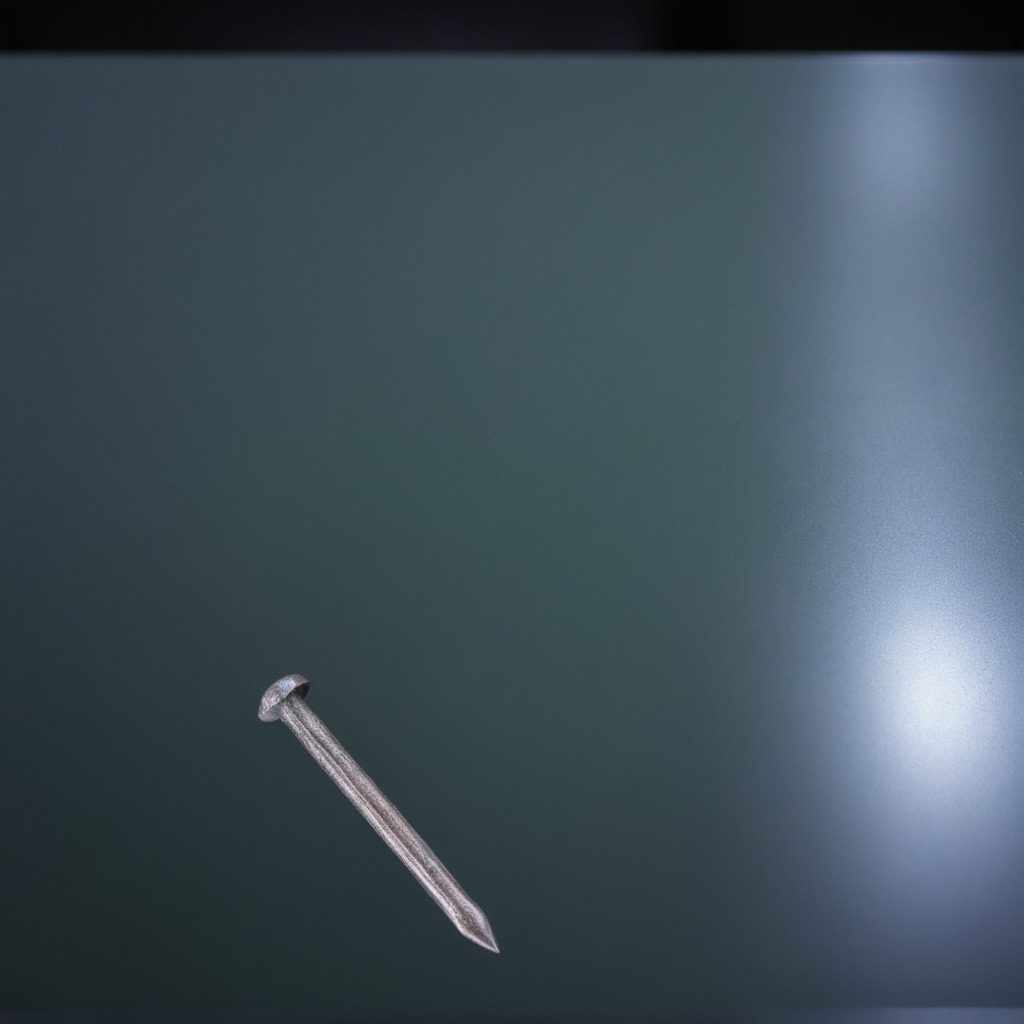
A nail is lying on a clean empty table in a railway signal maintenance room lit by harsh overhead fluorescents.